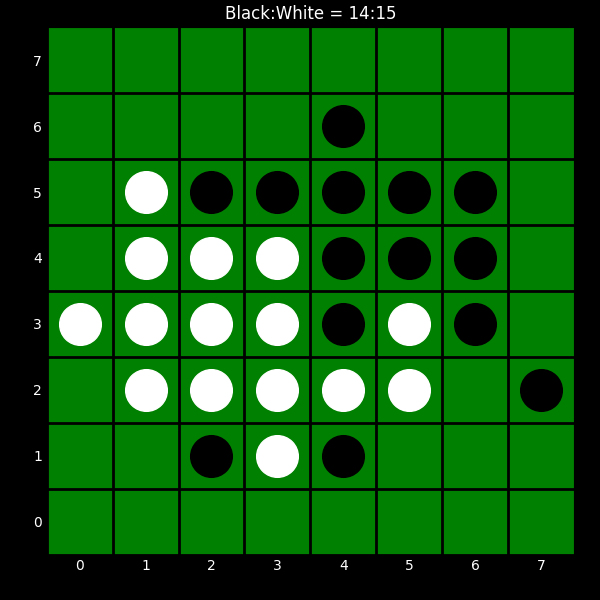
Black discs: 14
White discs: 15